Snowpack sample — Snodgrass Mountain, Crested Butte, Colorado (2/4/25, 12:06 PM MST)
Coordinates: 38.923, -106.968
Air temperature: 35 °F
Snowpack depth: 80 cm
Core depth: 50 cm
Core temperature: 30.2 °F
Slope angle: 14°, slope face: 78°
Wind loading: low
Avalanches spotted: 0
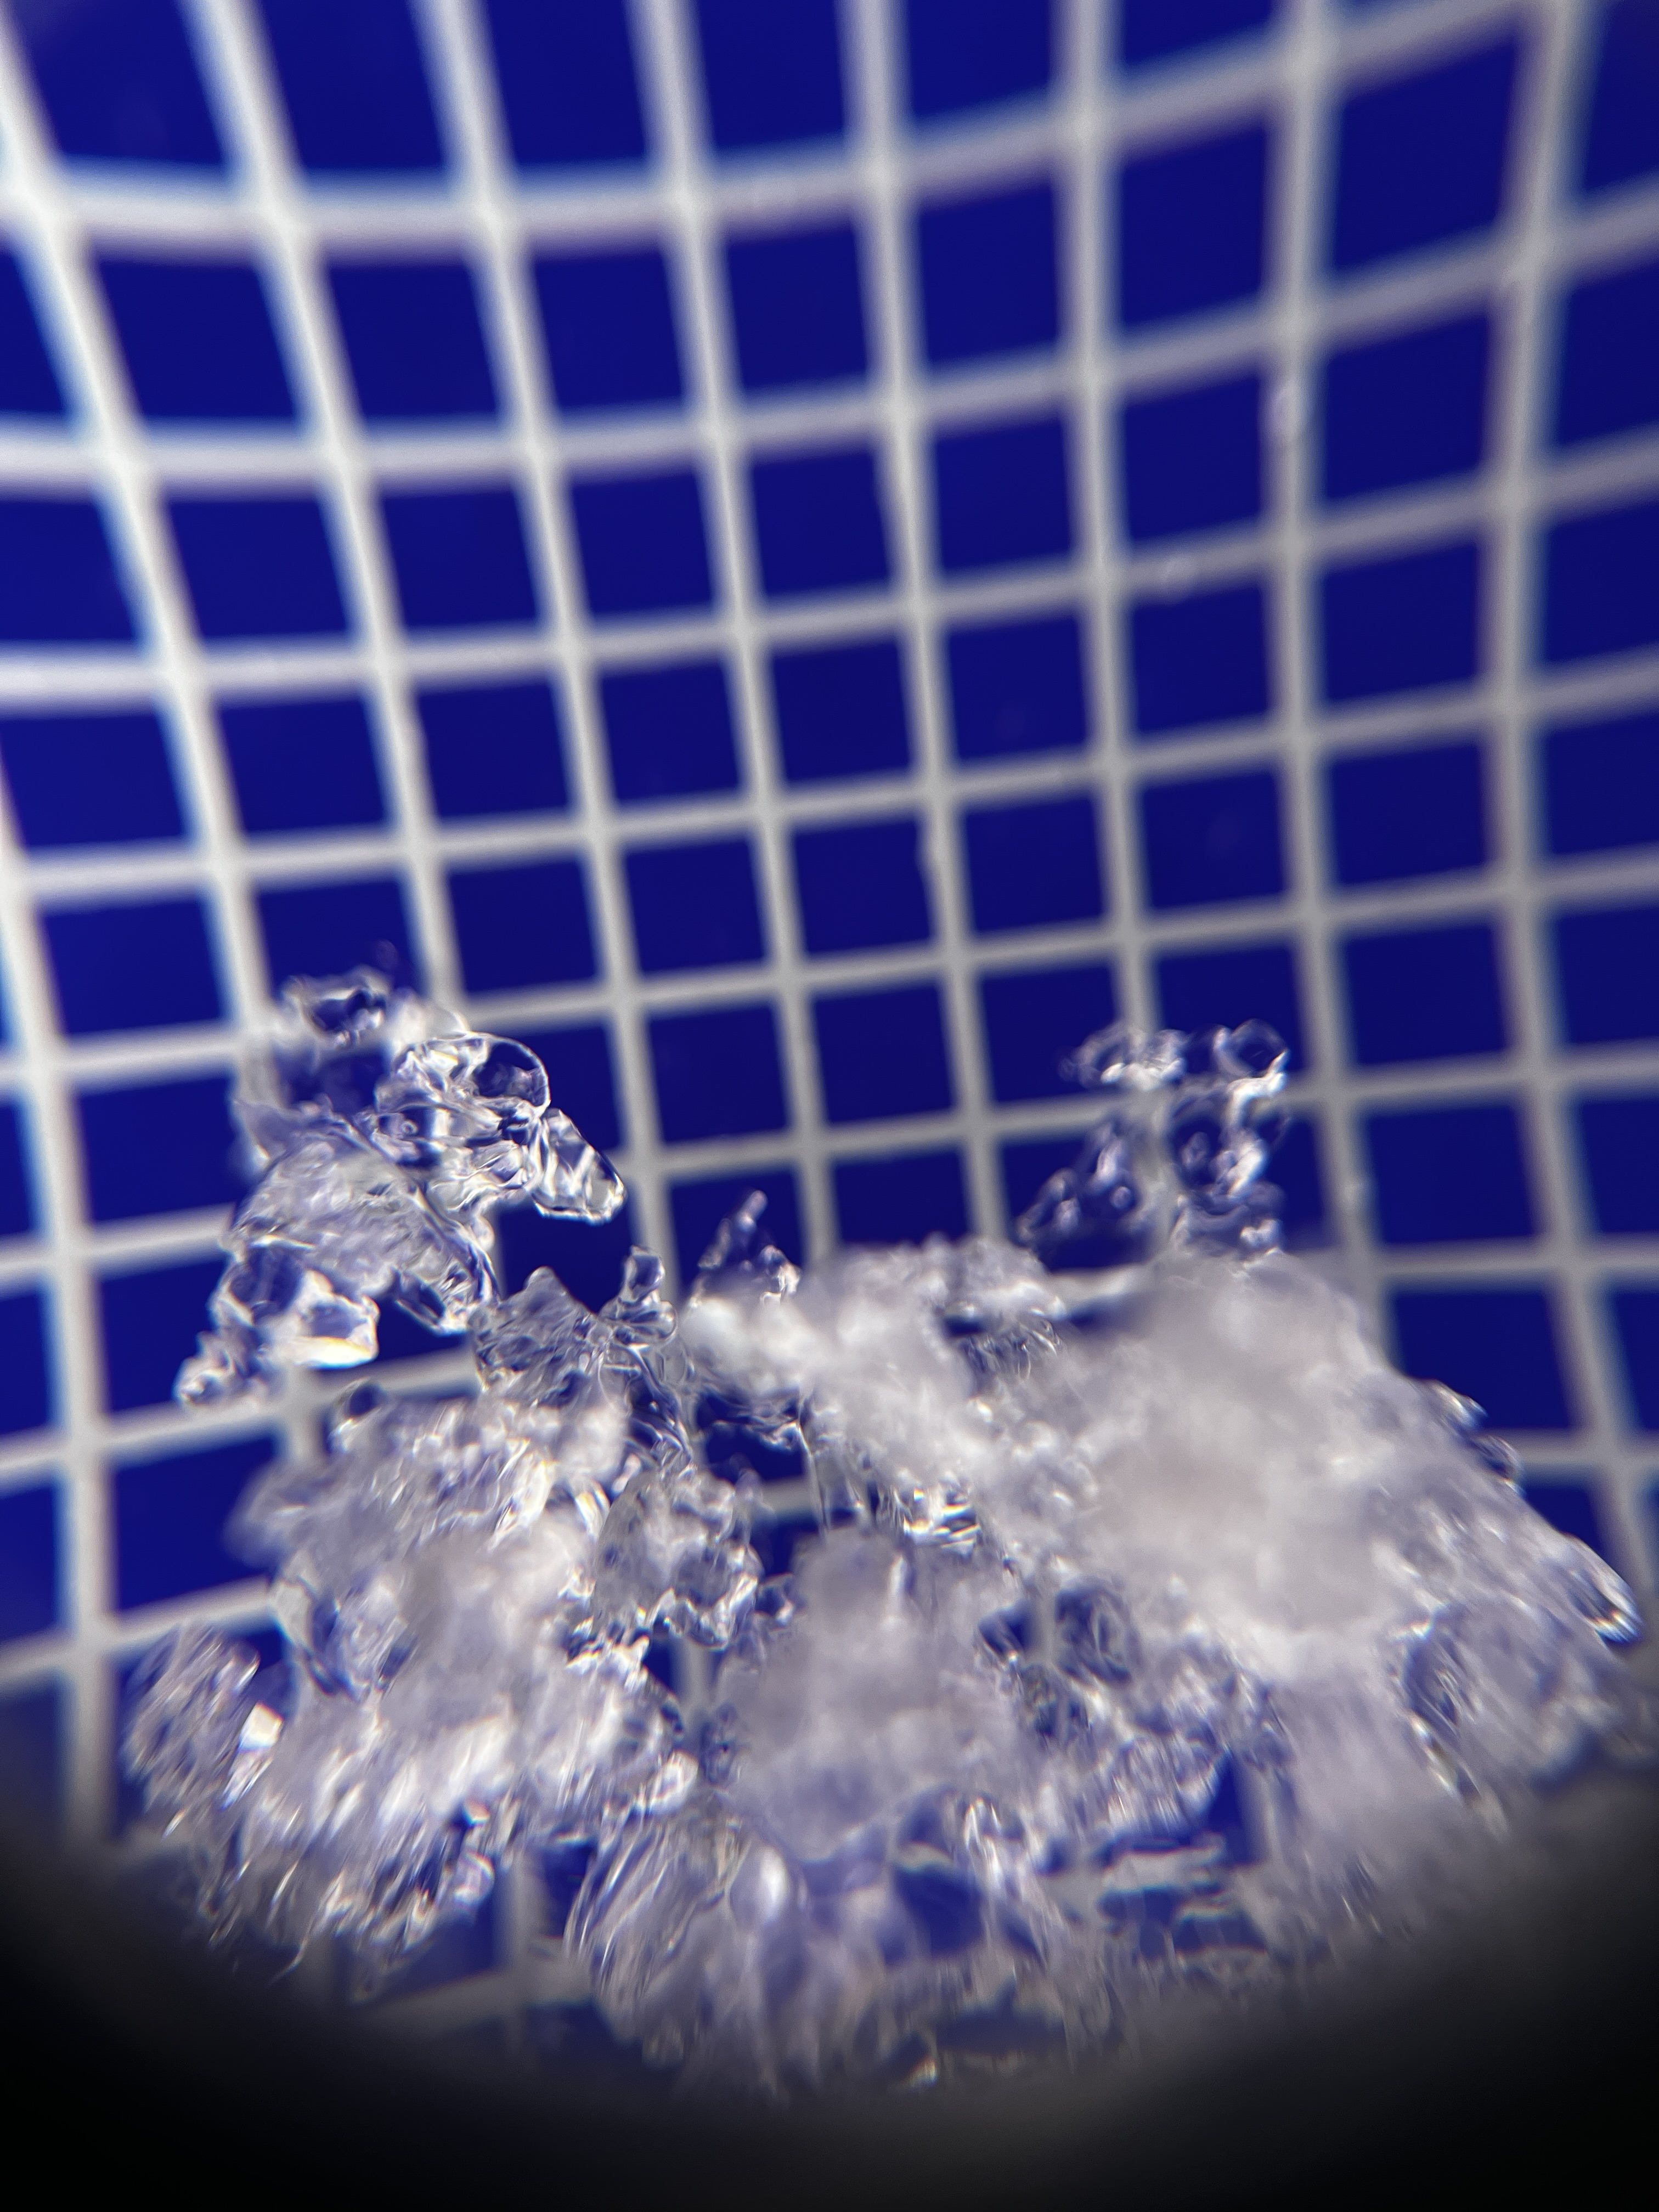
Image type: magnified_profile
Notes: No avalanches nearby, unusually warm weather for the last month reported by residents, Collected 25 yards from treeline